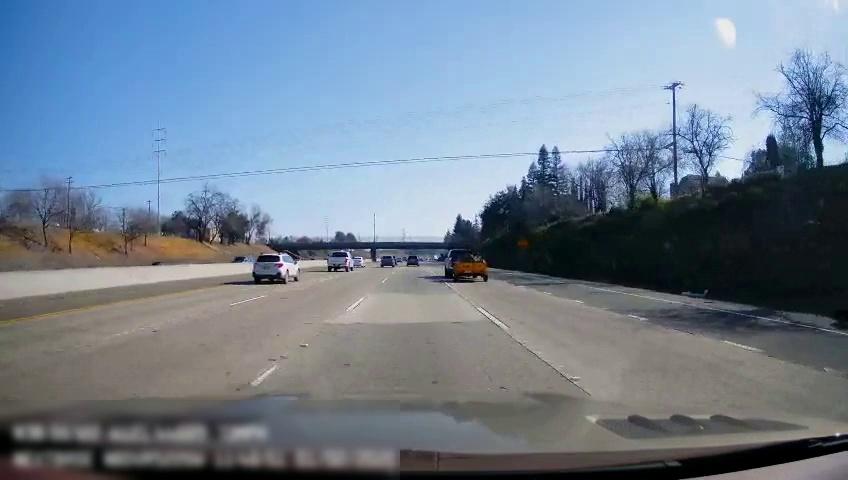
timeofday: Day
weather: Sunny
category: Drivable Space
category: Vehicles | SUV
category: Vehicles | SUV
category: Vehicles | SUV
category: Vehicles | SUV
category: Vehicles | SUV
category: Vehicles | Other LV
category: Vehicles | Truck
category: Vehicles | Car
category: Lanes | Alternate Lane
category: Lanes | Alternate Lane
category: Lanes | Alternate Lane
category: Lanes | Alternate Lane
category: Lanes | Current Lane
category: Lanes | Alternate Lane